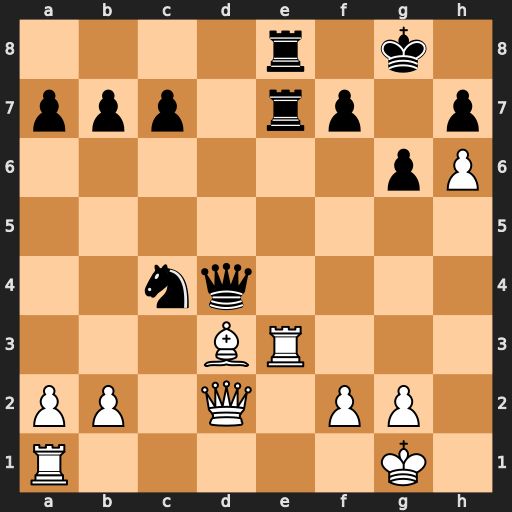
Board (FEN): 4r1k1/ppp1rp1p/6pP/8/2nq4/3BR3/PP1Q1PP1/R5K1
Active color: w
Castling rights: -
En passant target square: -
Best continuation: Rxe7 Rxe7 Qb4 c5 Qxc4